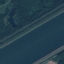
Label: River